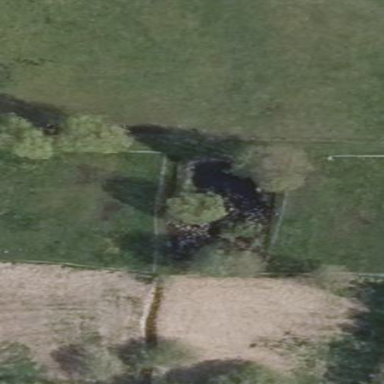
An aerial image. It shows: Pond surrounded by natural water.